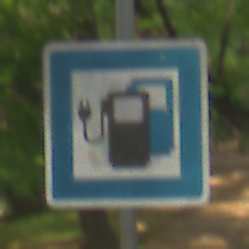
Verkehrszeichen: LadestationFuerElektrofahrzeuge
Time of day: MorningAfternoon
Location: Outdoor (RoadRail)
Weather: Clear
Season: NotSpecified
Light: Natural